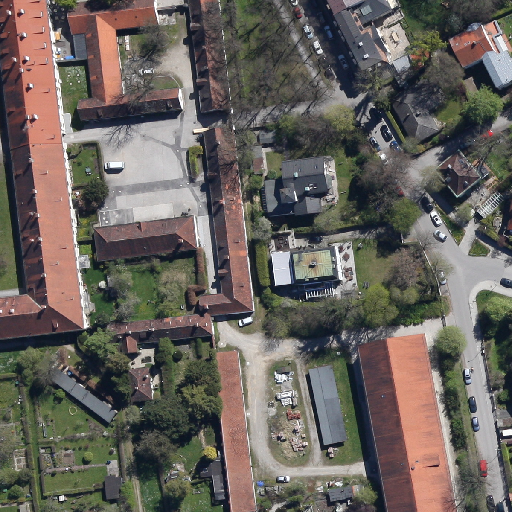
Referring expression: paved road